【题型】选择题　【知识点】平面几何　【难度】easy
已知：如图, 在 Rt$\triangle ABC$ 中, $\angle ACB = 90^\circ$, $CB = 7$, $AC = 9$, 以 $C$ 为圆心、3 为半径作 $\odot C$, $P$ 为 $\odot C$ 上一点, 连接 $AP$、$BP$, 则 $\frac{1}{3}AP + BP$ 的最小值为( )

A. 7

B. $5\sqrt{2}$

C. $4 + \sqrt{10}$

D. $2\sqrt{13}$
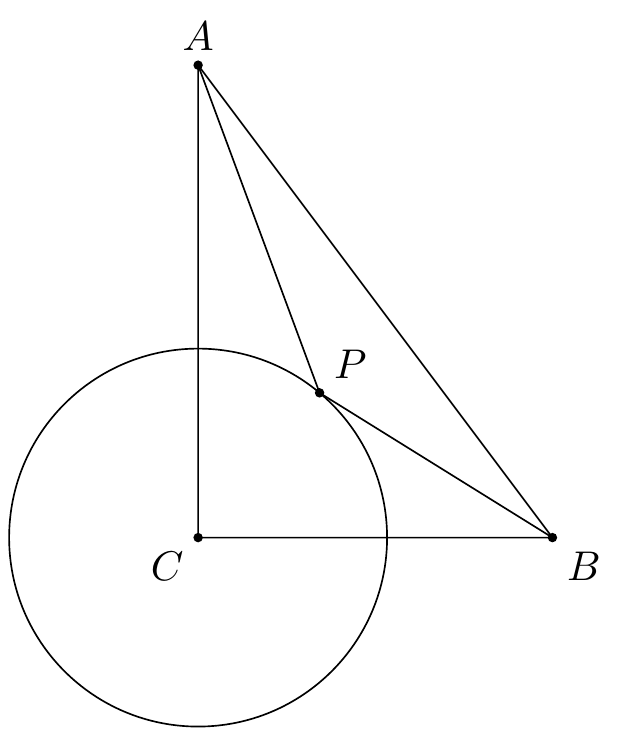
【解答】
如图, 在 $CA$ 上截取 $CM$, 使得 $CM = 1$, 连接 $PM$、$PC$、$BM$。

$\because$ $PC = 3$, $CM = 1$, $CA = 9$, $\therefore$ $PC^2 = CM \cdot CA$, $\therefore$ $\frac{PC}{CA} = \frac{CM}{CP}$,

$\therefore$ $\angle PCM = \angle ACP$, $\therefore$ $\triangle PCM \sim \triangle ACP$, $\therefore$ $\frac{PM}{PA} = \frac{PC}{AC} = \frac{1}{3}$, $\therefore$ $PM = \frac{1}{3} PA$, $\therefore$ $\frac{1}{3} AP + BP = PM + PB$,

$\therefore$ $PM + PB \geq BM$, 在 $Rt\triangle BCM$ 中, $\therefore$ $\angle BCM = 90^\circ$, $CM = 1$, $BC = 7$,

$\therefore$ $BM = \sqrt{1^2 + 7^2} = 5\sqrt{2}$, $\therefore$ $\frac{1}{3} AP + BP \geq 5\sqrt{2}$, $\therefore$ $\frac{1}{3} AP + BP$ 的最小值为 $5\sqrt{2}$。故选：B。
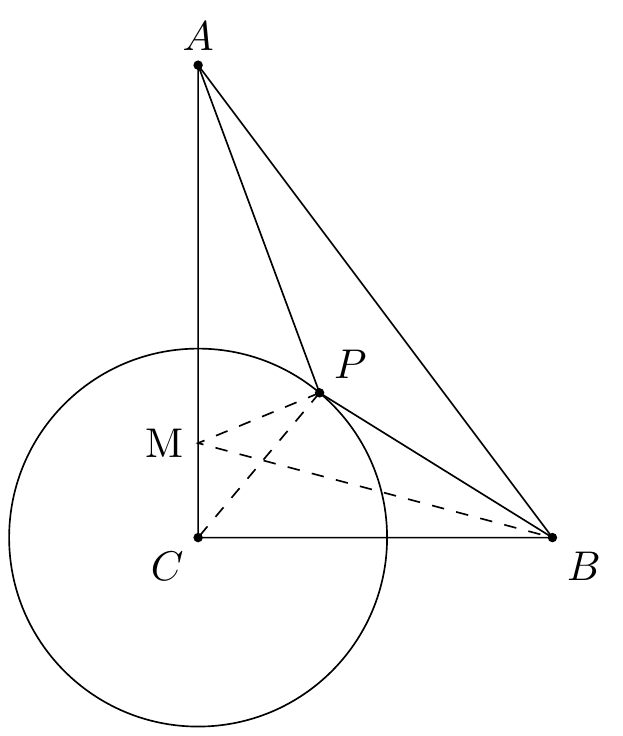